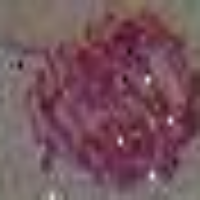
Label: prophase